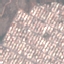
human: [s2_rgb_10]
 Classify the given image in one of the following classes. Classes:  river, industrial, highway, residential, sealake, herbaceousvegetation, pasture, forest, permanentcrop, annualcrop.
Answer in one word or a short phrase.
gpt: Residential